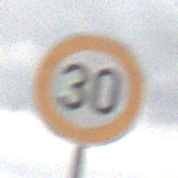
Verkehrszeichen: Geschwindigkeit30
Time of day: MorningAfternoon
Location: Outdoor (Nature)
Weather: Overcast
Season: NotSpecified
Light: Natural